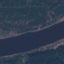
Land use / land cover class: River